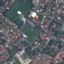
Land use / land cover: Residential